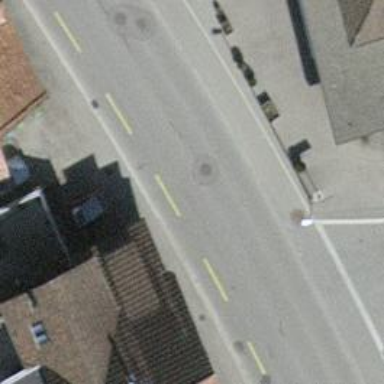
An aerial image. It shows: Tertiary road with asphalt surface. There is cycle lane on the left side of the road.